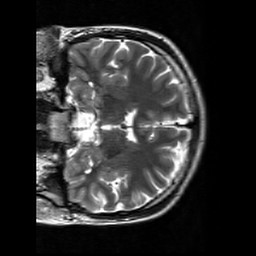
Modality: T2w
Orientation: coronal
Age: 18
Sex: male
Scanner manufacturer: siemens
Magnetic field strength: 3 T
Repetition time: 7 s
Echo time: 0.09 s